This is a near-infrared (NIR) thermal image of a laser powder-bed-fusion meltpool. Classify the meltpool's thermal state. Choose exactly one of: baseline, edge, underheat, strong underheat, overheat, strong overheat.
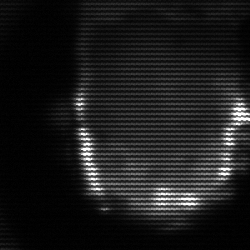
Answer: baseline